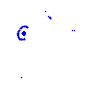
Particle: kaon